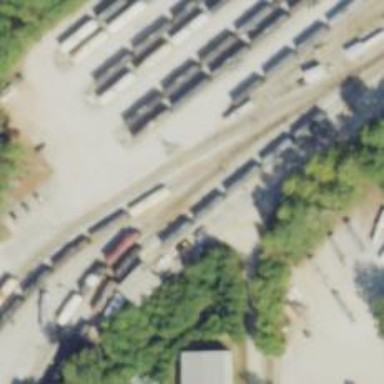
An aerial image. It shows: Rail spur service.